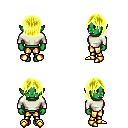
a pixel art fantasy rpg character, female body template, orc, green skin, white long-sleeve shirt, gold greaves, gold long bangs hairstyle, gold boots, four views (front, back, left, right), 2x2 character sprite sheet, small pixel art, hard edges, no anti-aliasing